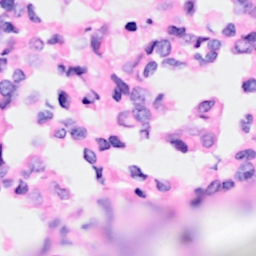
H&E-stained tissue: Breast